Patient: sex M, age 94
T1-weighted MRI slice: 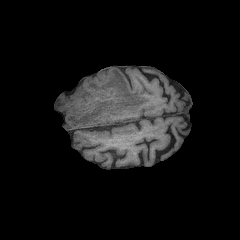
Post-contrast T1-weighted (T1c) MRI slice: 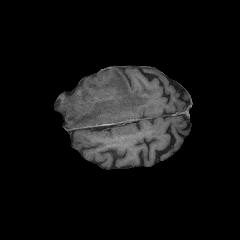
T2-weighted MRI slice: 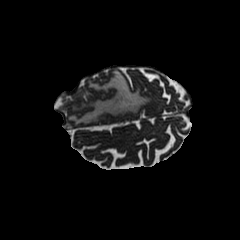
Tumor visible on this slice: yes
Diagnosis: Glioblastoma, IDH-wildtype
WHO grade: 4